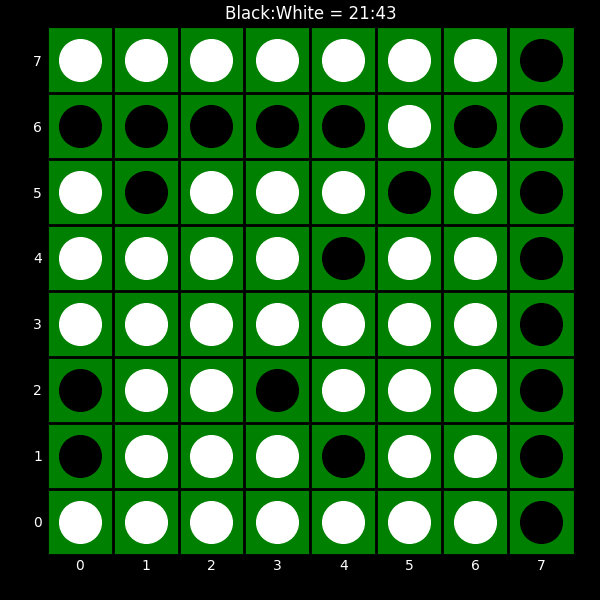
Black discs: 21
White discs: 43